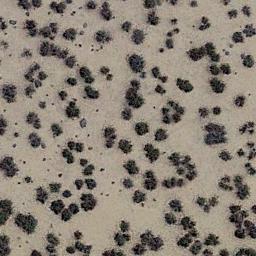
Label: chaparral